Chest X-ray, PA view. Patient: 40 years old, sex F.
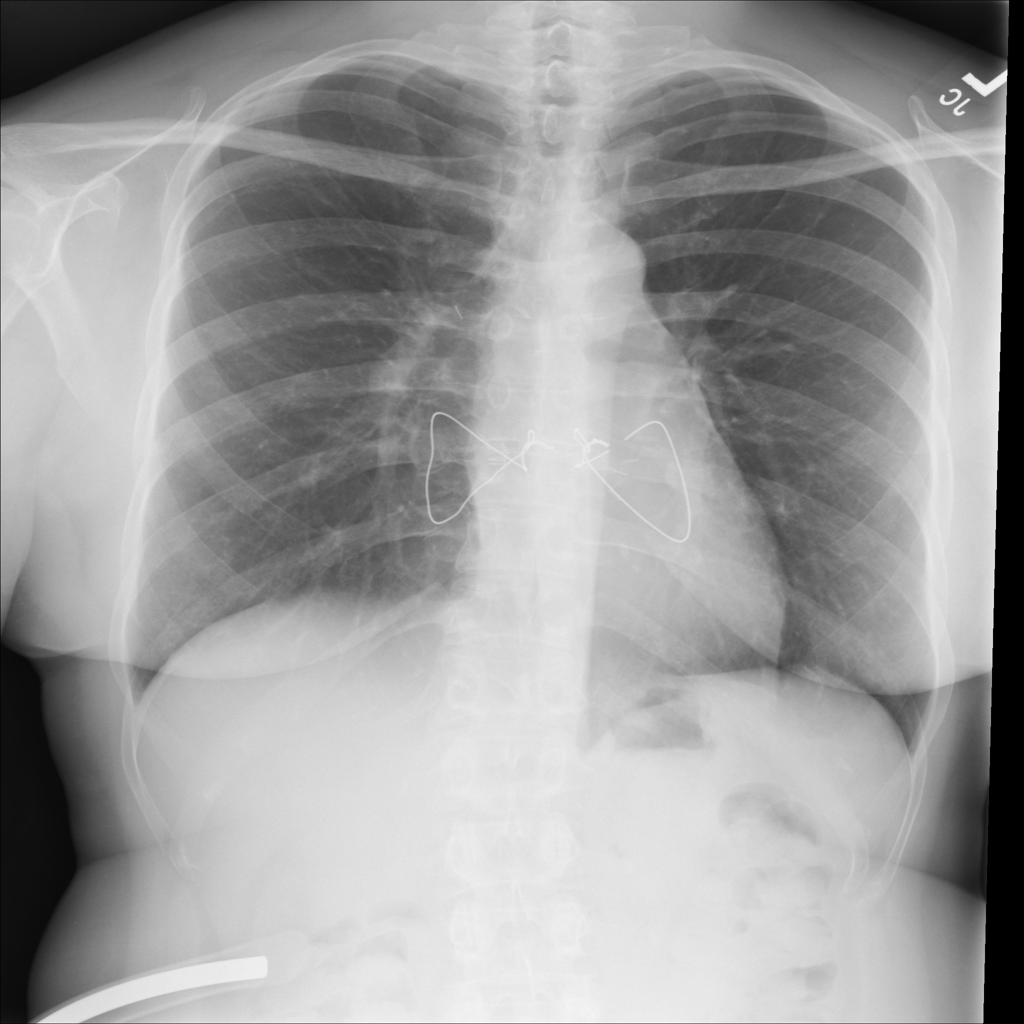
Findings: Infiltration